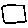
Label: square